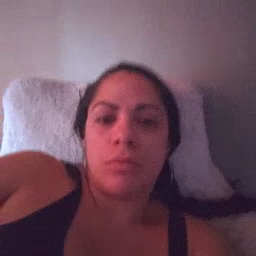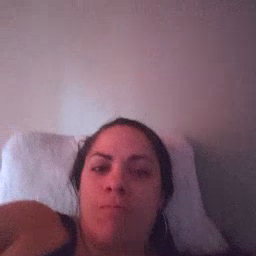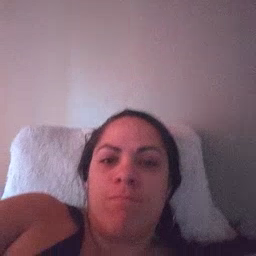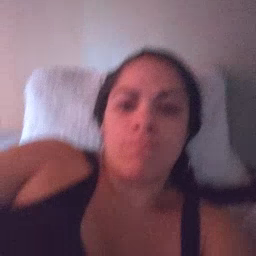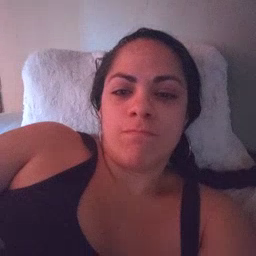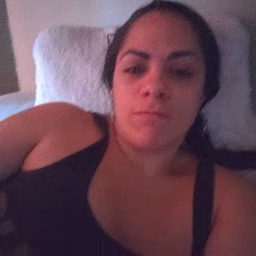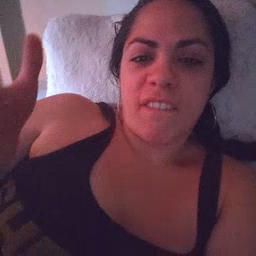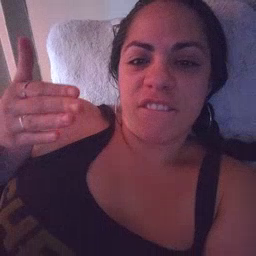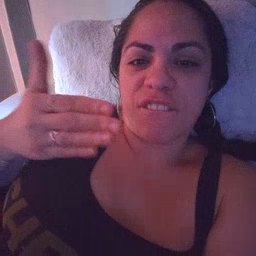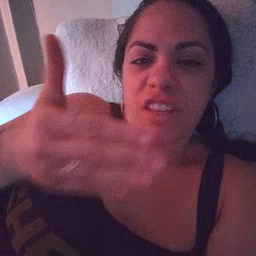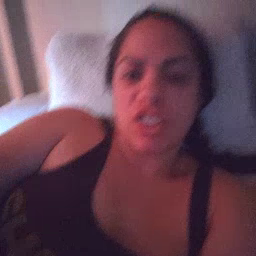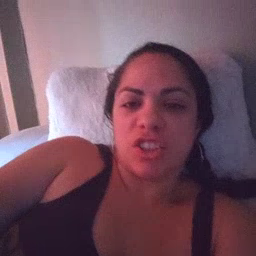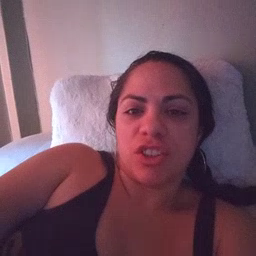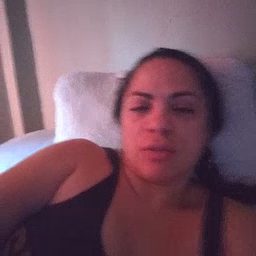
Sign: fish